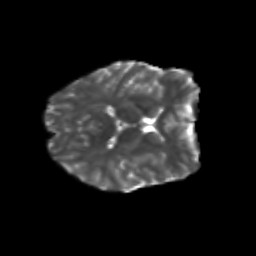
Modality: T2w
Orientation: axial
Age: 20
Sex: female
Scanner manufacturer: siemens
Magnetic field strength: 3 T
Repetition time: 3.5 s
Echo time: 0.104 s